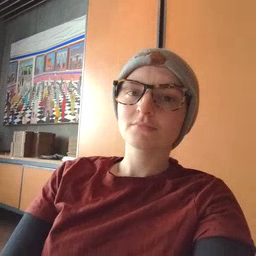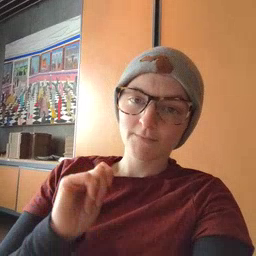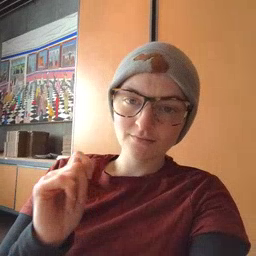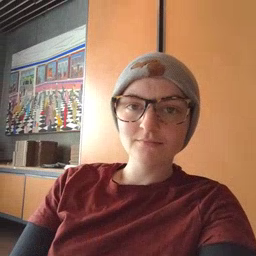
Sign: potty